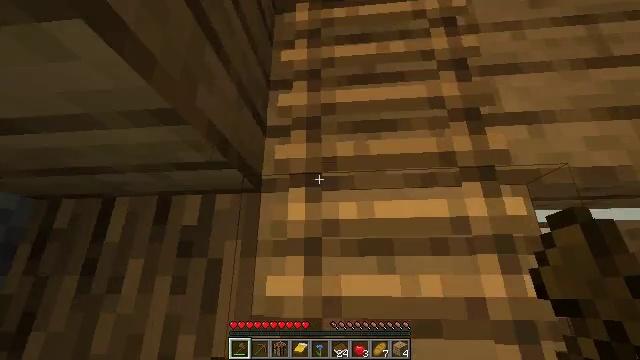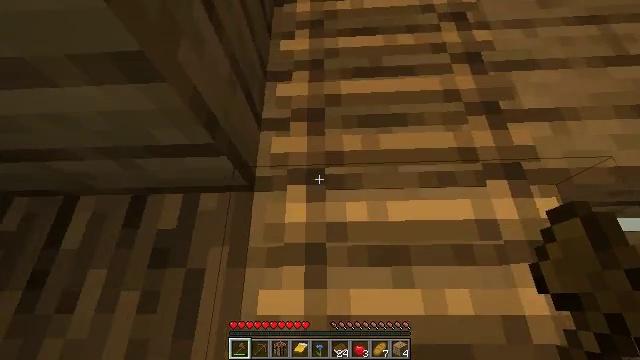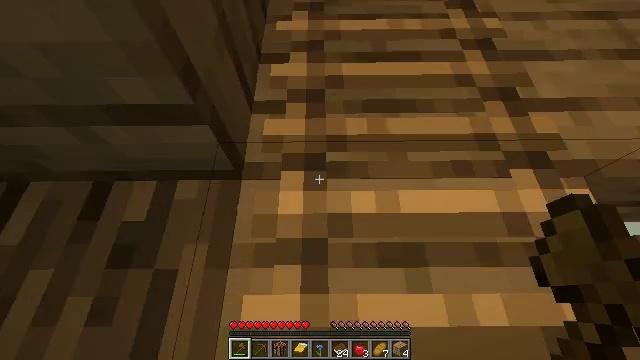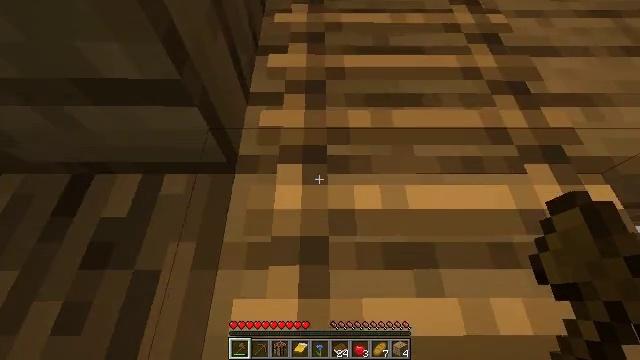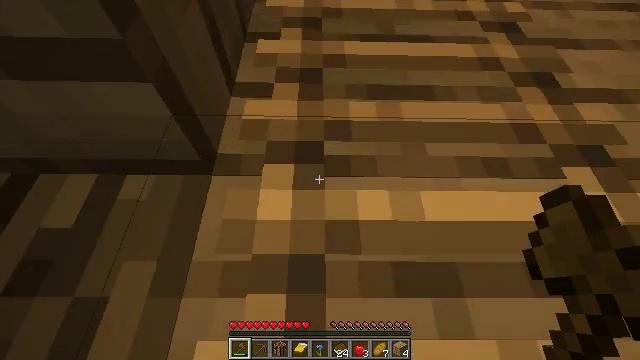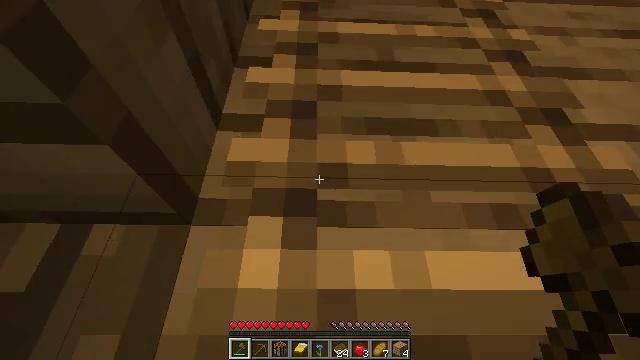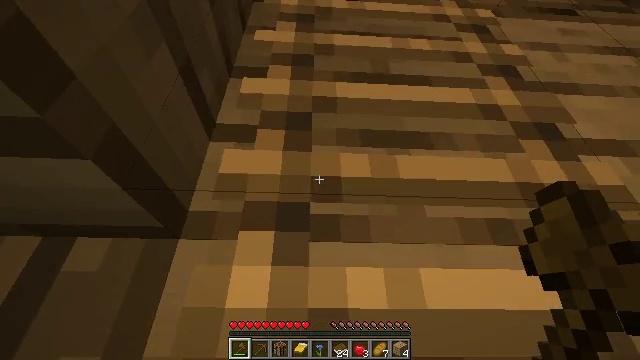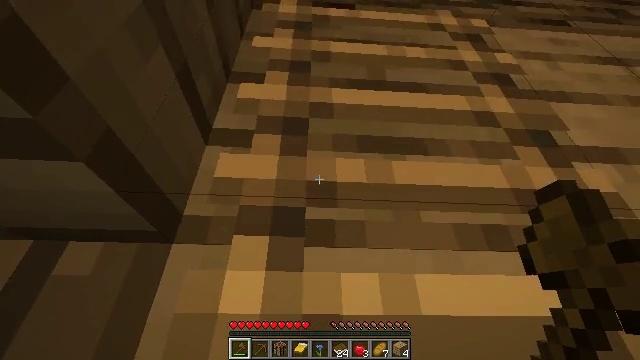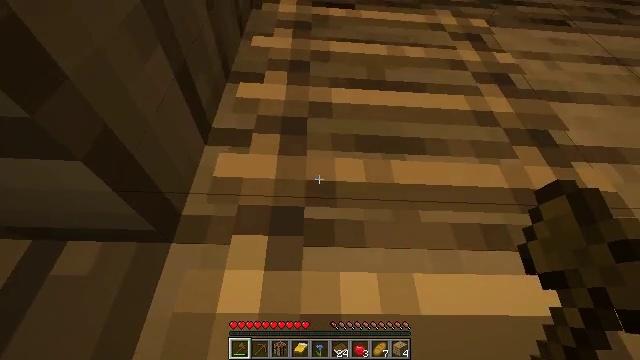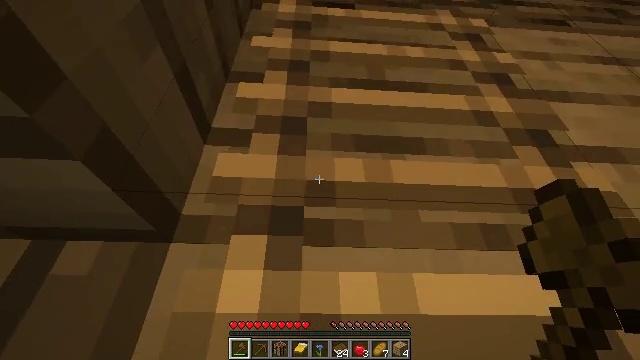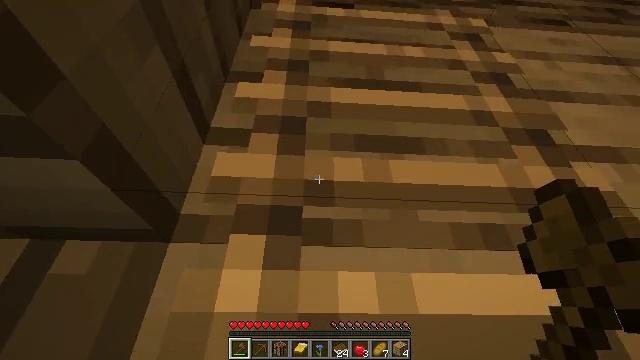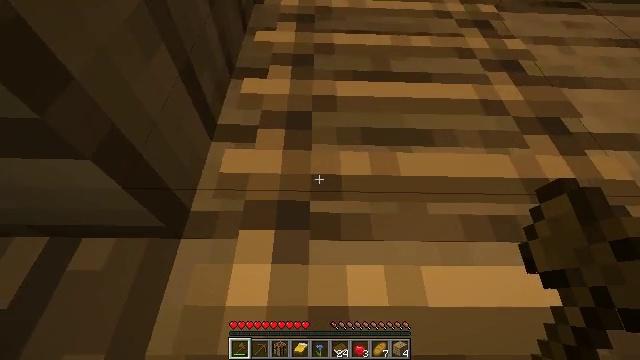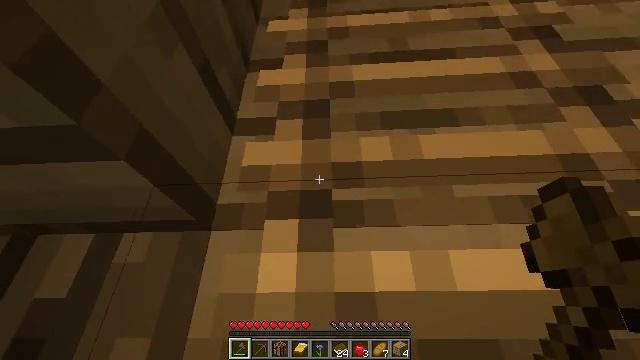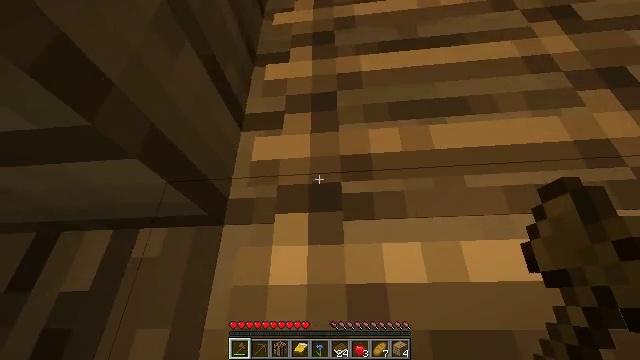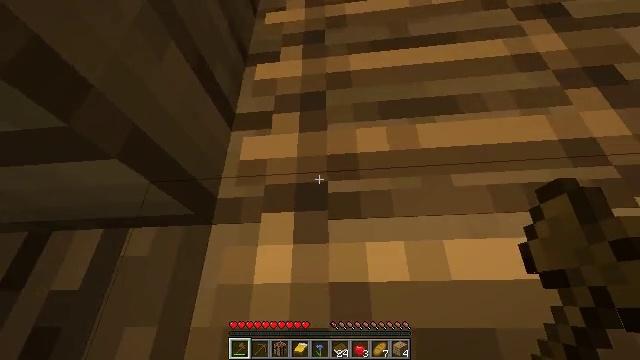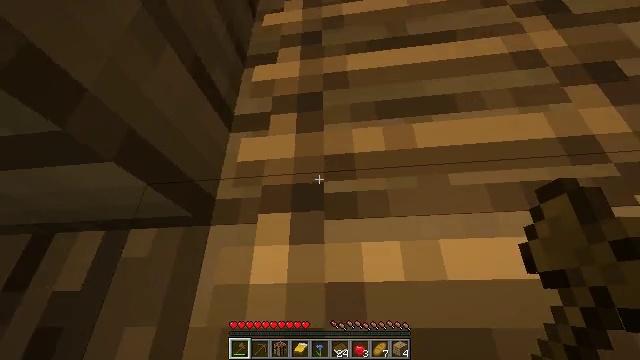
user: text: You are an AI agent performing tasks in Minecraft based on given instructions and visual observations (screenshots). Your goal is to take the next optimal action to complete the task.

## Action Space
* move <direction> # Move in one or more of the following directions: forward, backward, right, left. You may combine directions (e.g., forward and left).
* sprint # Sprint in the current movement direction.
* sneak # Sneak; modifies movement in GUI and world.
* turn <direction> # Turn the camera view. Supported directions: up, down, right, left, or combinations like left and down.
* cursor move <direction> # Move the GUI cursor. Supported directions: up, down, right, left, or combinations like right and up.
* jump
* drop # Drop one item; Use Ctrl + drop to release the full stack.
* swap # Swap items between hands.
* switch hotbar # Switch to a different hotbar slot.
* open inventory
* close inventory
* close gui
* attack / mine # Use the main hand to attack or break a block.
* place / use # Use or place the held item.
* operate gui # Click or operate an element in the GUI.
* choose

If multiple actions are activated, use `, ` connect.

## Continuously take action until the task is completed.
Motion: motion action
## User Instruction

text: Gather hay blocks from the farm.
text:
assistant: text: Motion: move forward, turn right and up
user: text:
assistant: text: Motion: move forward, turn right and up
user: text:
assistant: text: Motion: move forward, turn up
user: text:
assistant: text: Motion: move forward, turn up
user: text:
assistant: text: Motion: move forward, turn up
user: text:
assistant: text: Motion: move forward, turn right and up
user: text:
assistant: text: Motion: move forward, turn up
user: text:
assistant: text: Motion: move forward
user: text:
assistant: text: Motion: move forward
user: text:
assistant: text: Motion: move forward
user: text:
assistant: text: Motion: move forward, turn left and down
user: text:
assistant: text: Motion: move forward, turn left and down
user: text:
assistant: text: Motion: move forward and move right, turn left and down
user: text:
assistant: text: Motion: move forward and move right
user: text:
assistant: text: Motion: move forward and move right, turn left
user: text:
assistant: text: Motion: move forward and move right, turn left and up
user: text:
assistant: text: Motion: move forward and move right, turn left and up
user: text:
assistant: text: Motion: move forward and move right, turn left and up
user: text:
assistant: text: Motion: move forward, turn left and up
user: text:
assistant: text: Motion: move forward, turn left and up
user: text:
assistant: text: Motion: move forward, turn left and up
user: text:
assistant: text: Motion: move forward, turn left and up
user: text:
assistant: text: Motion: move forward, turn up
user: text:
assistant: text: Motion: move forward
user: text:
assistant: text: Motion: move forward
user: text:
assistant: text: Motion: move forward
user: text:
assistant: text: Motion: move forward
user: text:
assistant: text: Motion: move forward, turn down
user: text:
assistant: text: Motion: move forward, turn left and down
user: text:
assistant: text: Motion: move forward, turn left and down